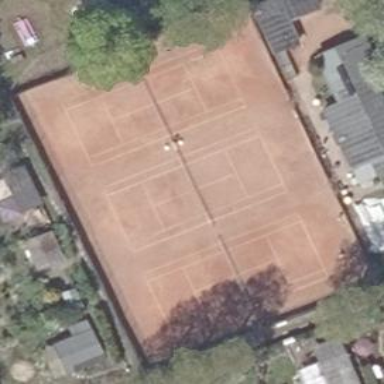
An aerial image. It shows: Clay tennis court on pitch.